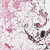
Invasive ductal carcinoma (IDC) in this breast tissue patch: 0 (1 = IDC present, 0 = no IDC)